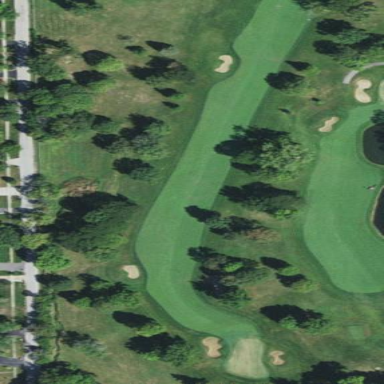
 part of golf course fairway. It is used for the sport of golf."